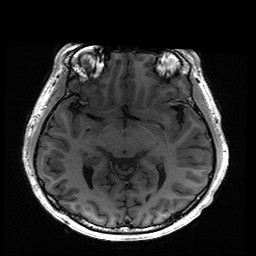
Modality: T1w
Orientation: coronal